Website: crate-barrel
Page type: customer-info-address
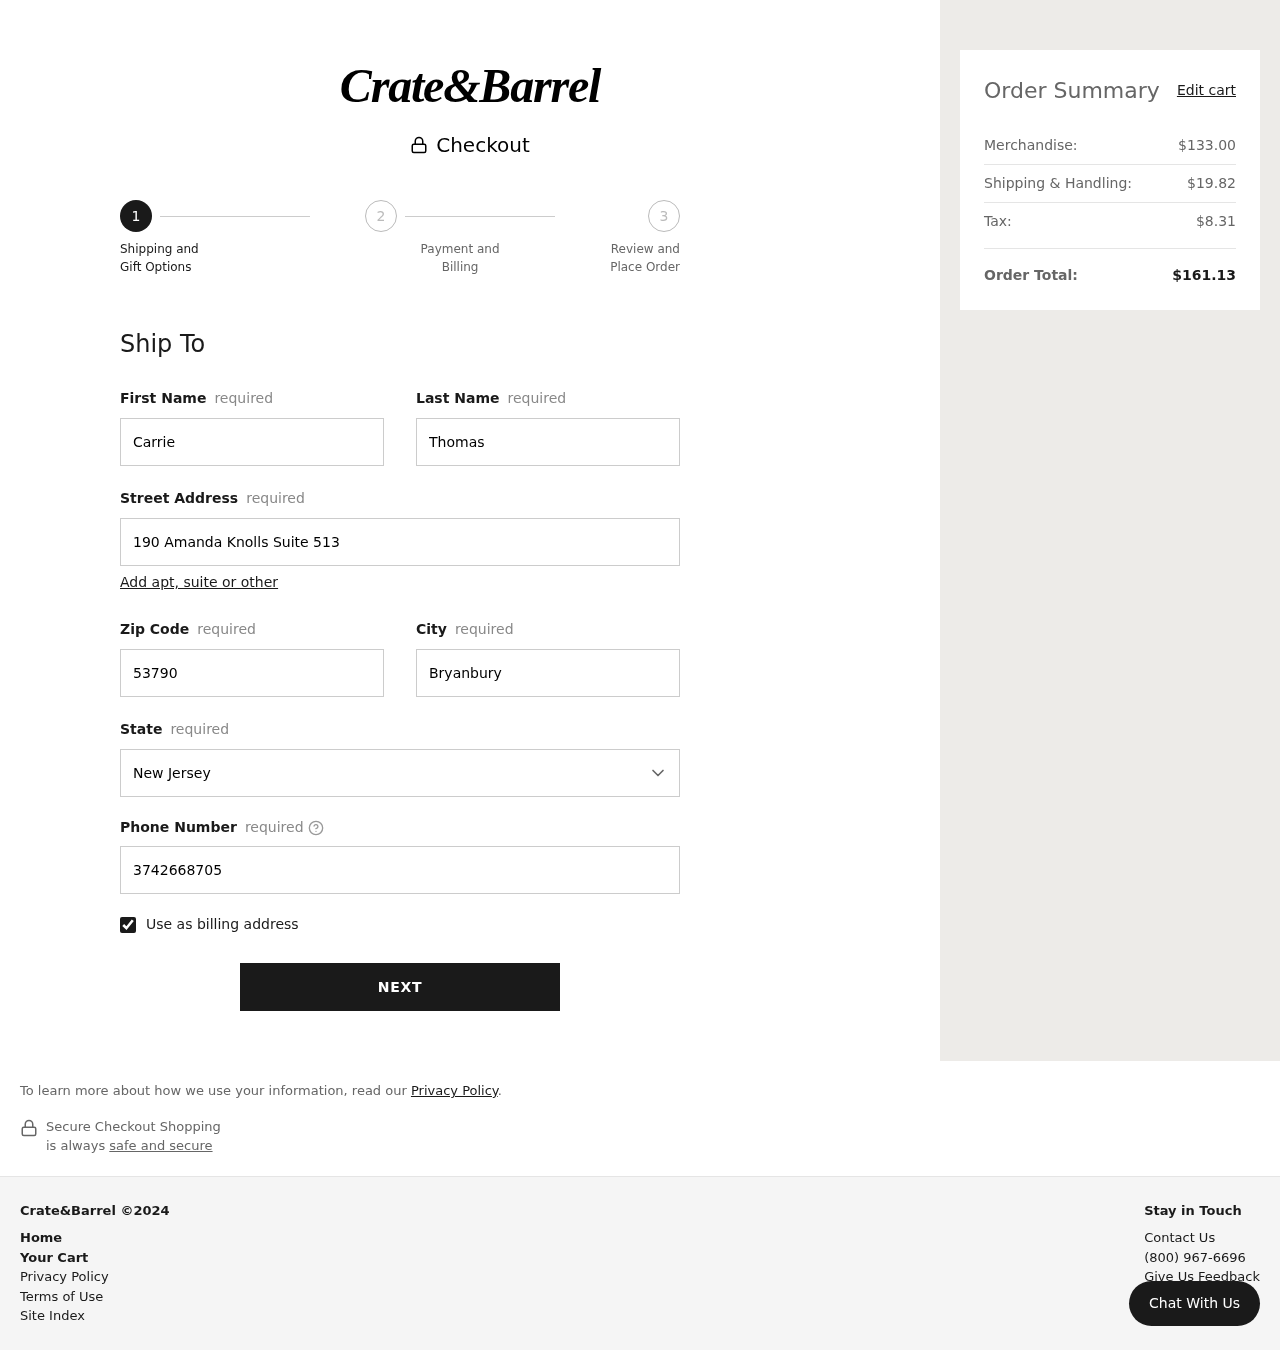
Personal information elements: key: PII_CITY
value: Bryanbury
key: PII_FIRSTNAME
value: Carrie
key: PII_LASTNAME
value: Thomas
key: PII_PHONE
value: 3742668705
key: PII_POSTCODE
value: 53790
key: PII_STATE
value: New Jersey
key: PII_STREET
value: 190 Amanda Knolls Suite 513
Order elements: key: ORDER_SUBTOTAL
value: $133.00
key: ORDER_SHIPPING_COST
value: $19.82
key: ORDER_TAX
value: $8.31
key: ORDER_TOTAL
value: $161.13